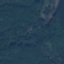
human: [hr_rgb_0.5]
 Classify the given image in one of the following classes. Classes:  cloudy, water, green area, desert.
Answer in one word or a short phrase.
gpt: green area